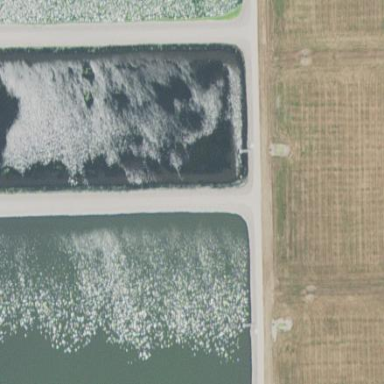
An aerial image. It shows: View of wastewater plant.